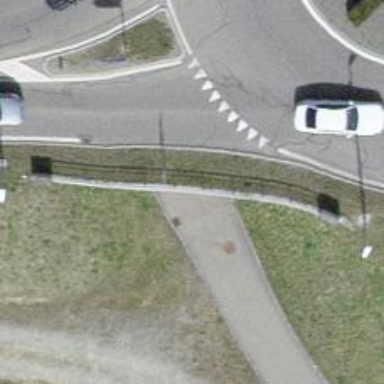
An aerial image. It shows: Tunnel with asphalt path running through it.